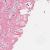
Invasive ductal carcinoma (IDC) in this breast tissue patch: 1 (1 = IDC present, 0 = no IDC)